Brain MRI, t2w sequence, axial 2D slice.
Patient: age 24, sex F, weight 95 kg, height 1.95 m
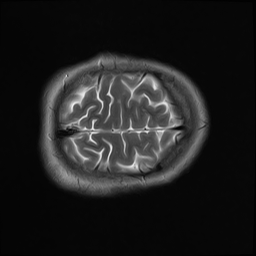